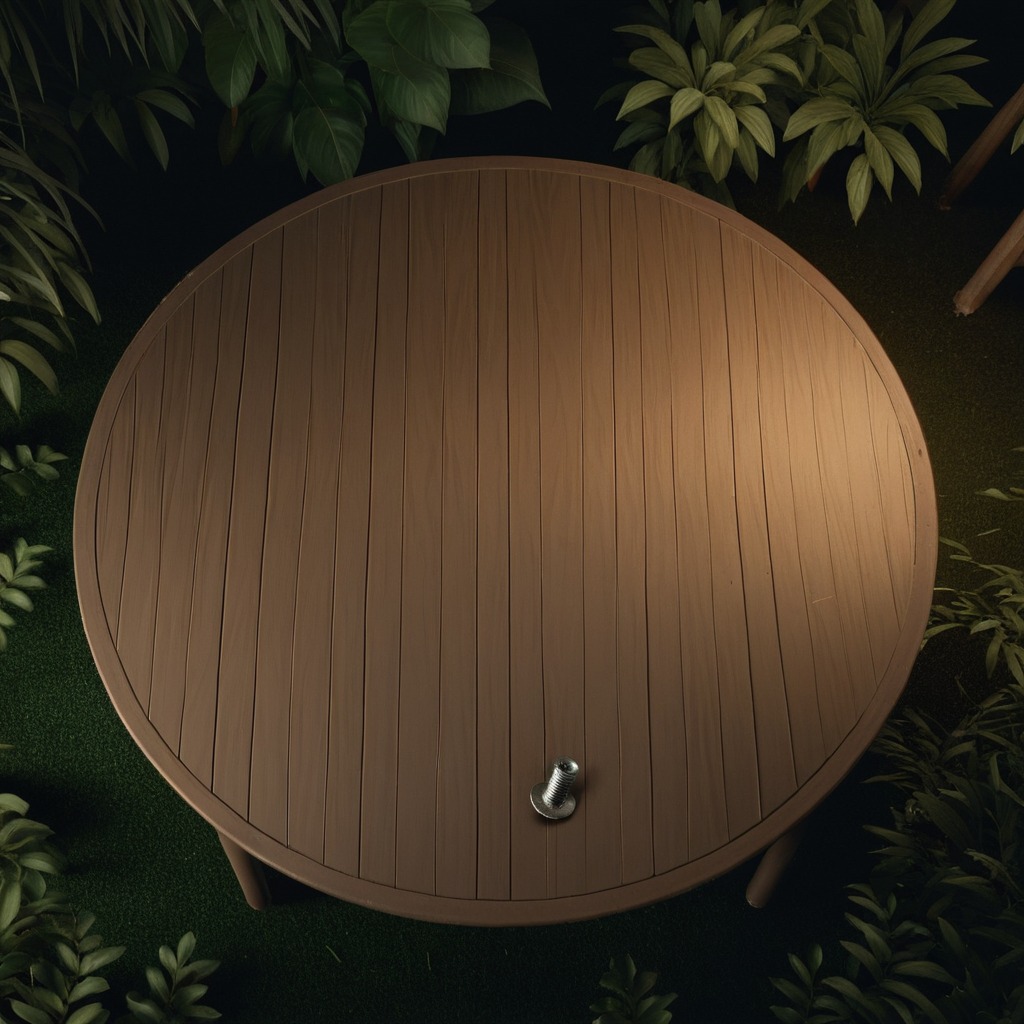
A metal screw is lying on a wooden table inside a jungle field workshop tent at night.